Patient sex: M
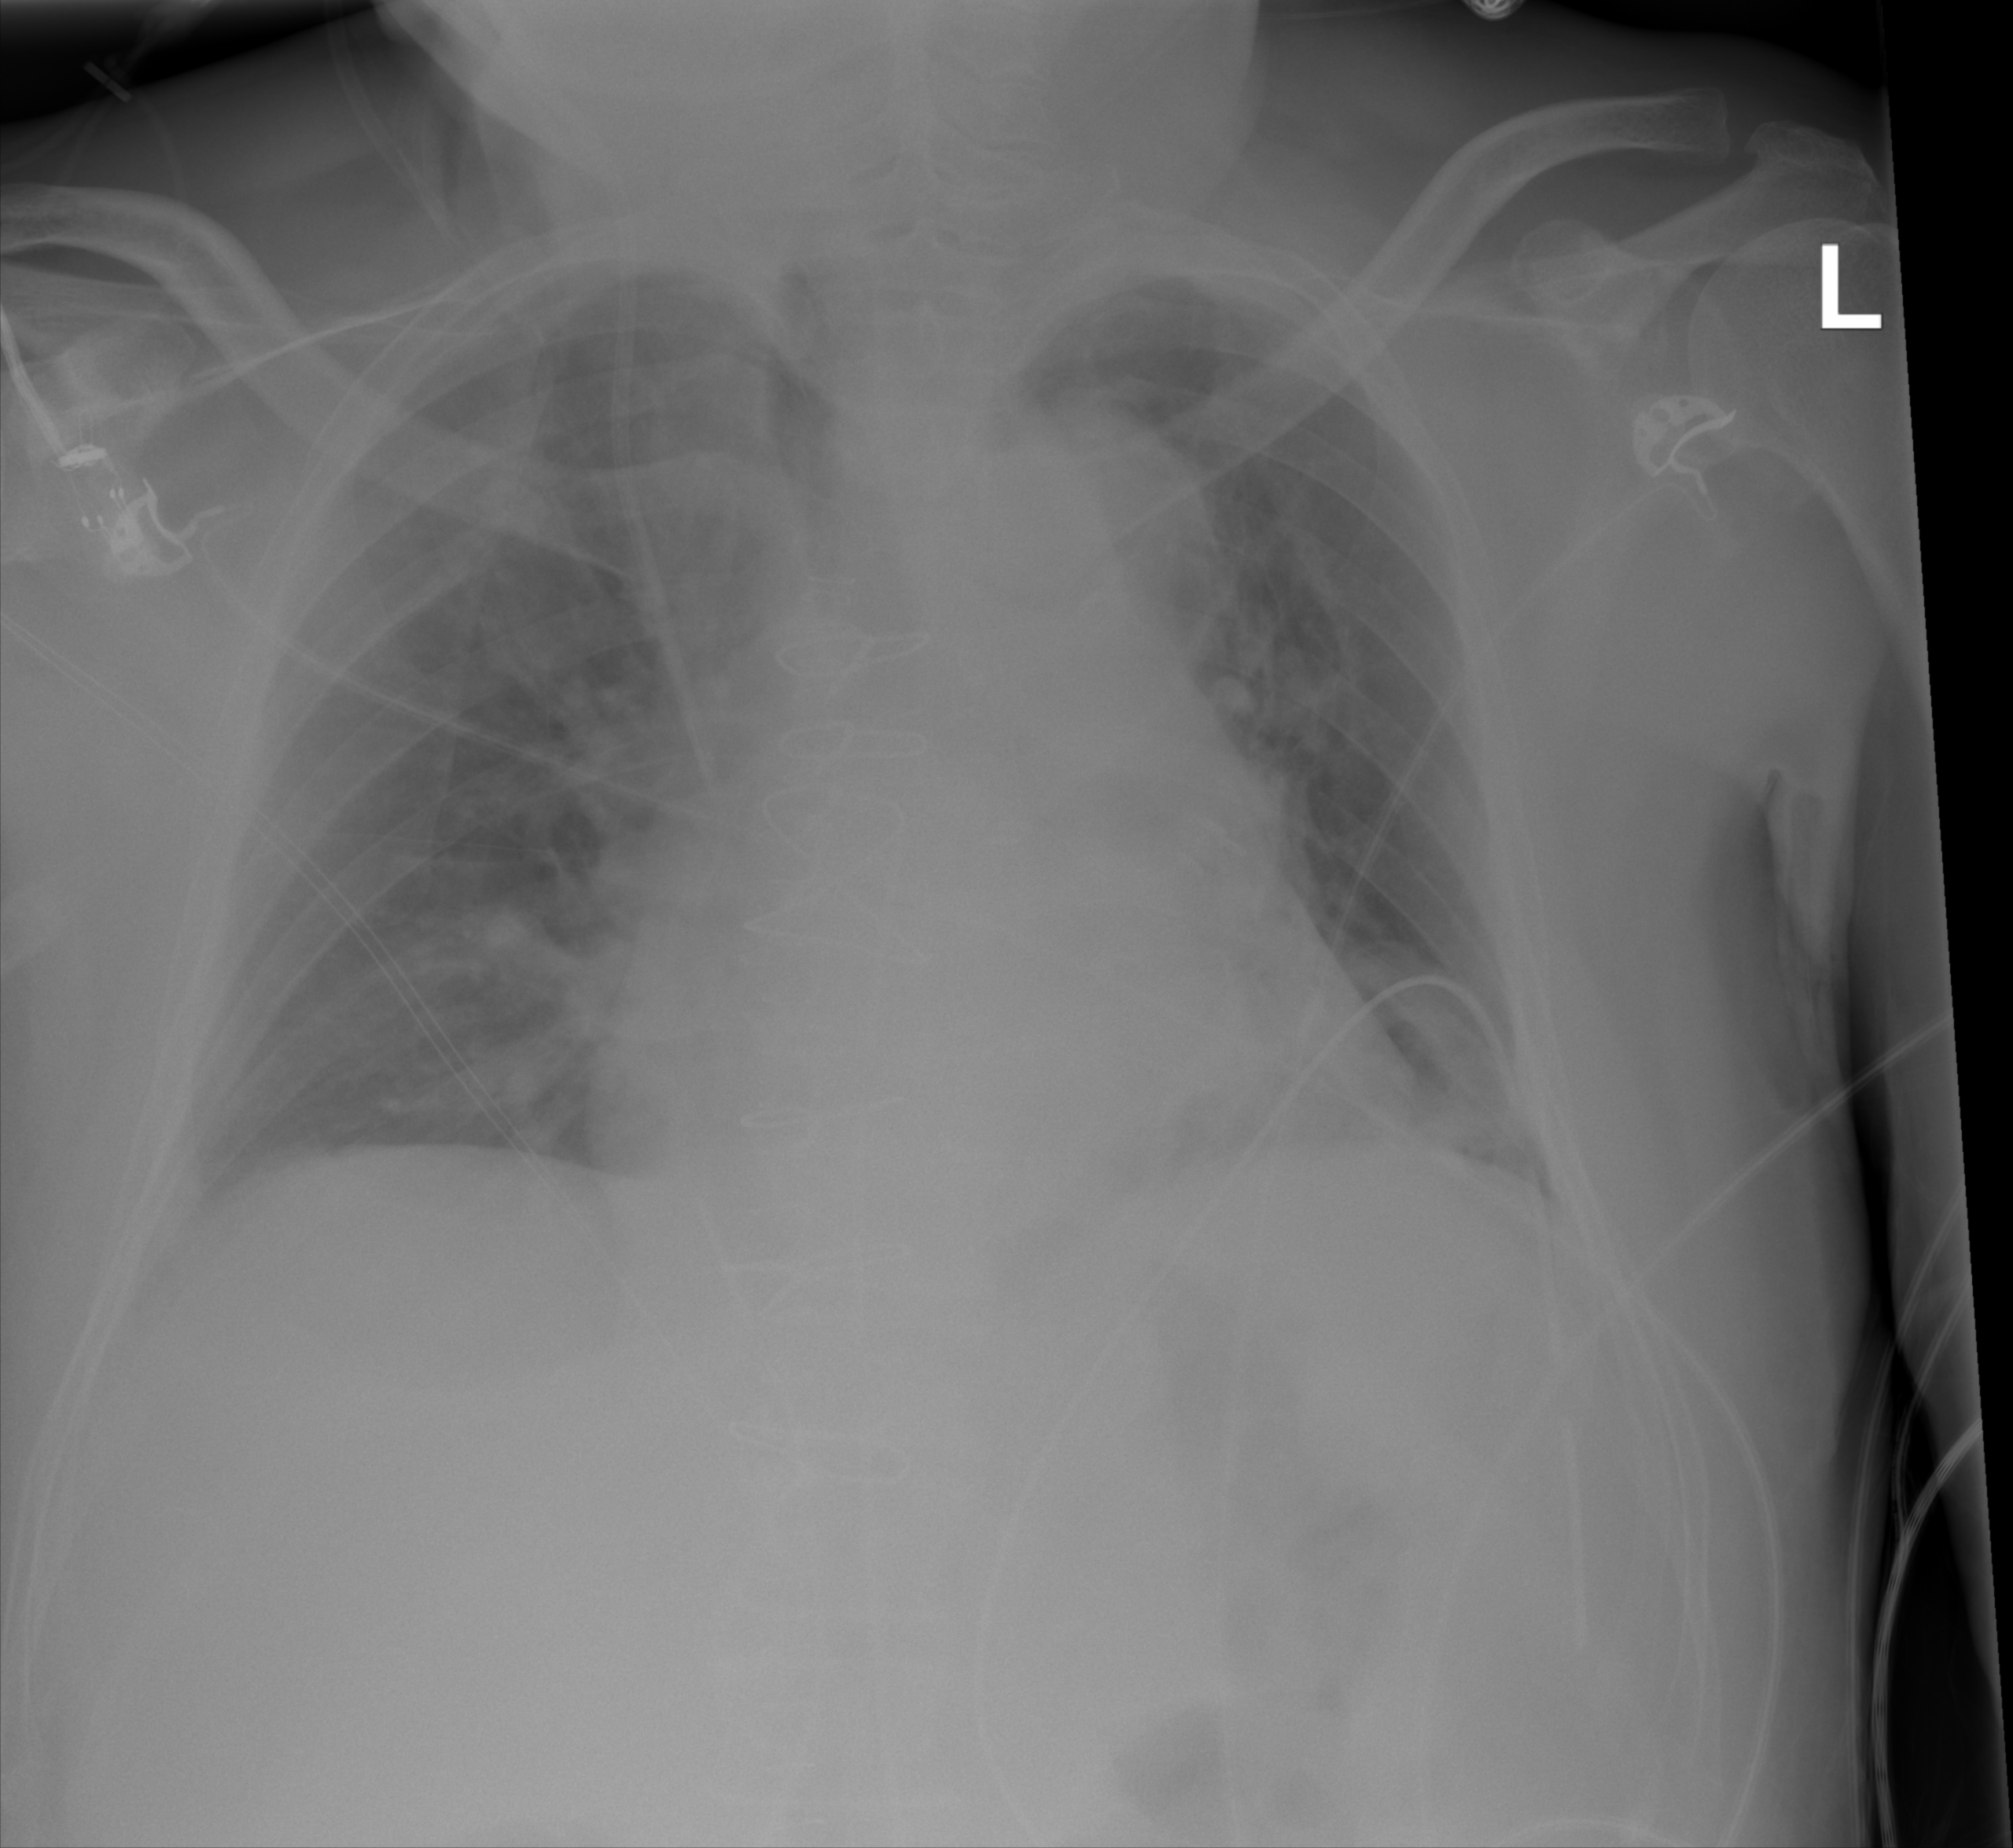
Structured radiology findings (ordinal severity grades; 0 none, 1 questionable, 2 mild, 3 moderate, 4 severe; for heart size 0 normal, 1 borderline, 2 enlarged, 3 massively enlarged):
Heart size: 2
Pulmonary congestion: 2
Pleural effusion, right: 0
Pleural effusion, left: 0
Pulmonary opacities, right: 0
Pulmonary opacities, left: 0
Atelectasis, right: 0
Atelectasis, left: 2